Question:
My code is:
'''
var client = new HttpClient { BaseAddress = new Uri("http://bf4stats.com") };
client.DefaultRequestHeaders.Add("Referer", ":http://bf4stats.com/pc/Azezeil");
client.DefaultRequestHeaders.Add("X-Requested-With", ": XMLHttpRequest");
client.DefaultRequestHeaders.Accept.Add(new MediaTypeWithQualityHeaderValue("application/json"));
HttpResponseMessage response = client.PostAsync("/pc/Azezeil", new StringContent("{" + """ + "request" + """ + ":" + """ + "updatePlayer" + """ + "}", Encoding.UTF8, "application/json")).Result;
string res = await response.Content.ReadAsStringAsync();
'''
The response come failed 417.
How to make a POST request with HttpClient or any thing works on Windows Store apps C#?
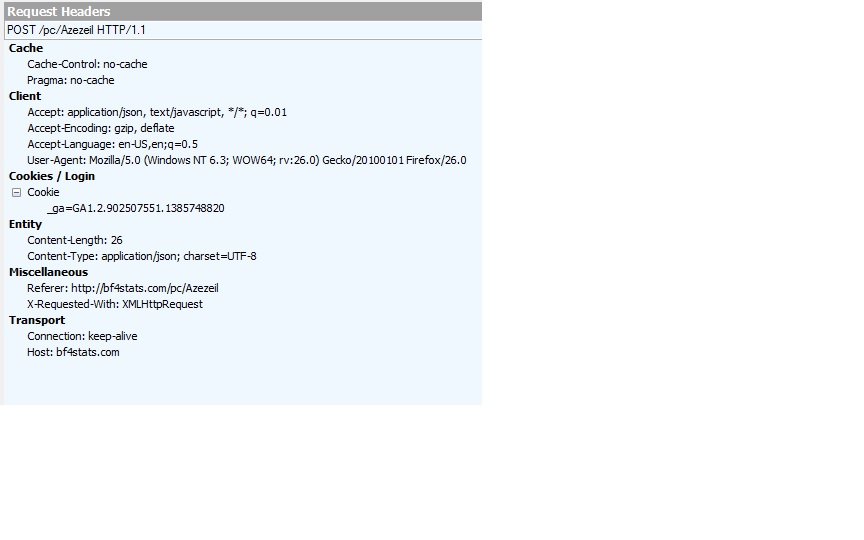
Answer: Error 417 is "Expectation Failed". This is because, when you do a POST, by default HttpClient will send a Expect Continue header and wait for a 100 response before continuing with the POST. To disable this behavior, you can do,
'''
httpClient.DefaultRequestHeaders.ExpectContinue = false;
'''